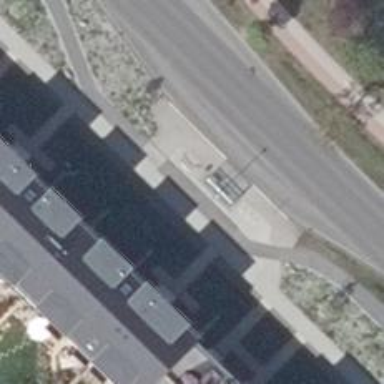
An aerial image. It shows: Public transport shelter.